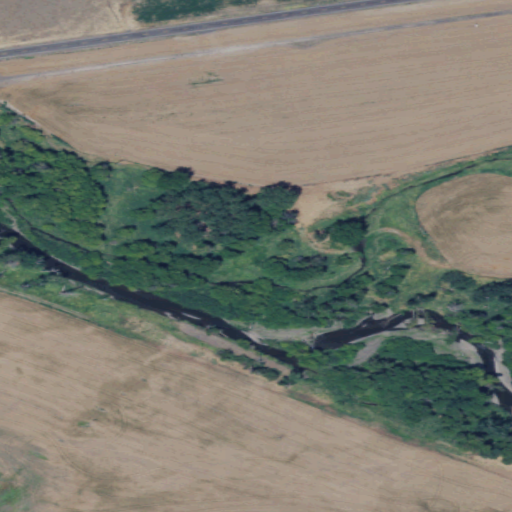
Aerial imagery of valley in Washington named Pataha Valley containing cultivated crops, pasture, herbaceous wetlands, woody wetlands, open development, grassland, and low intensity development